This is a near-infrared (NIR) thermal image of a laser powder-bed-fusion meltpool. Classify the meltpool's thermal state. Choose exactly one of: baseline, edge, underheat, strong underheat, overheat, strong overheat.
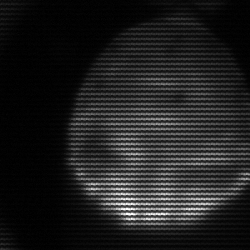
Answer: edge